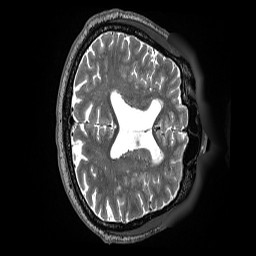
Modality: T2w
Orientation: axial
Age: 85
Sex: female